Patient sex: M
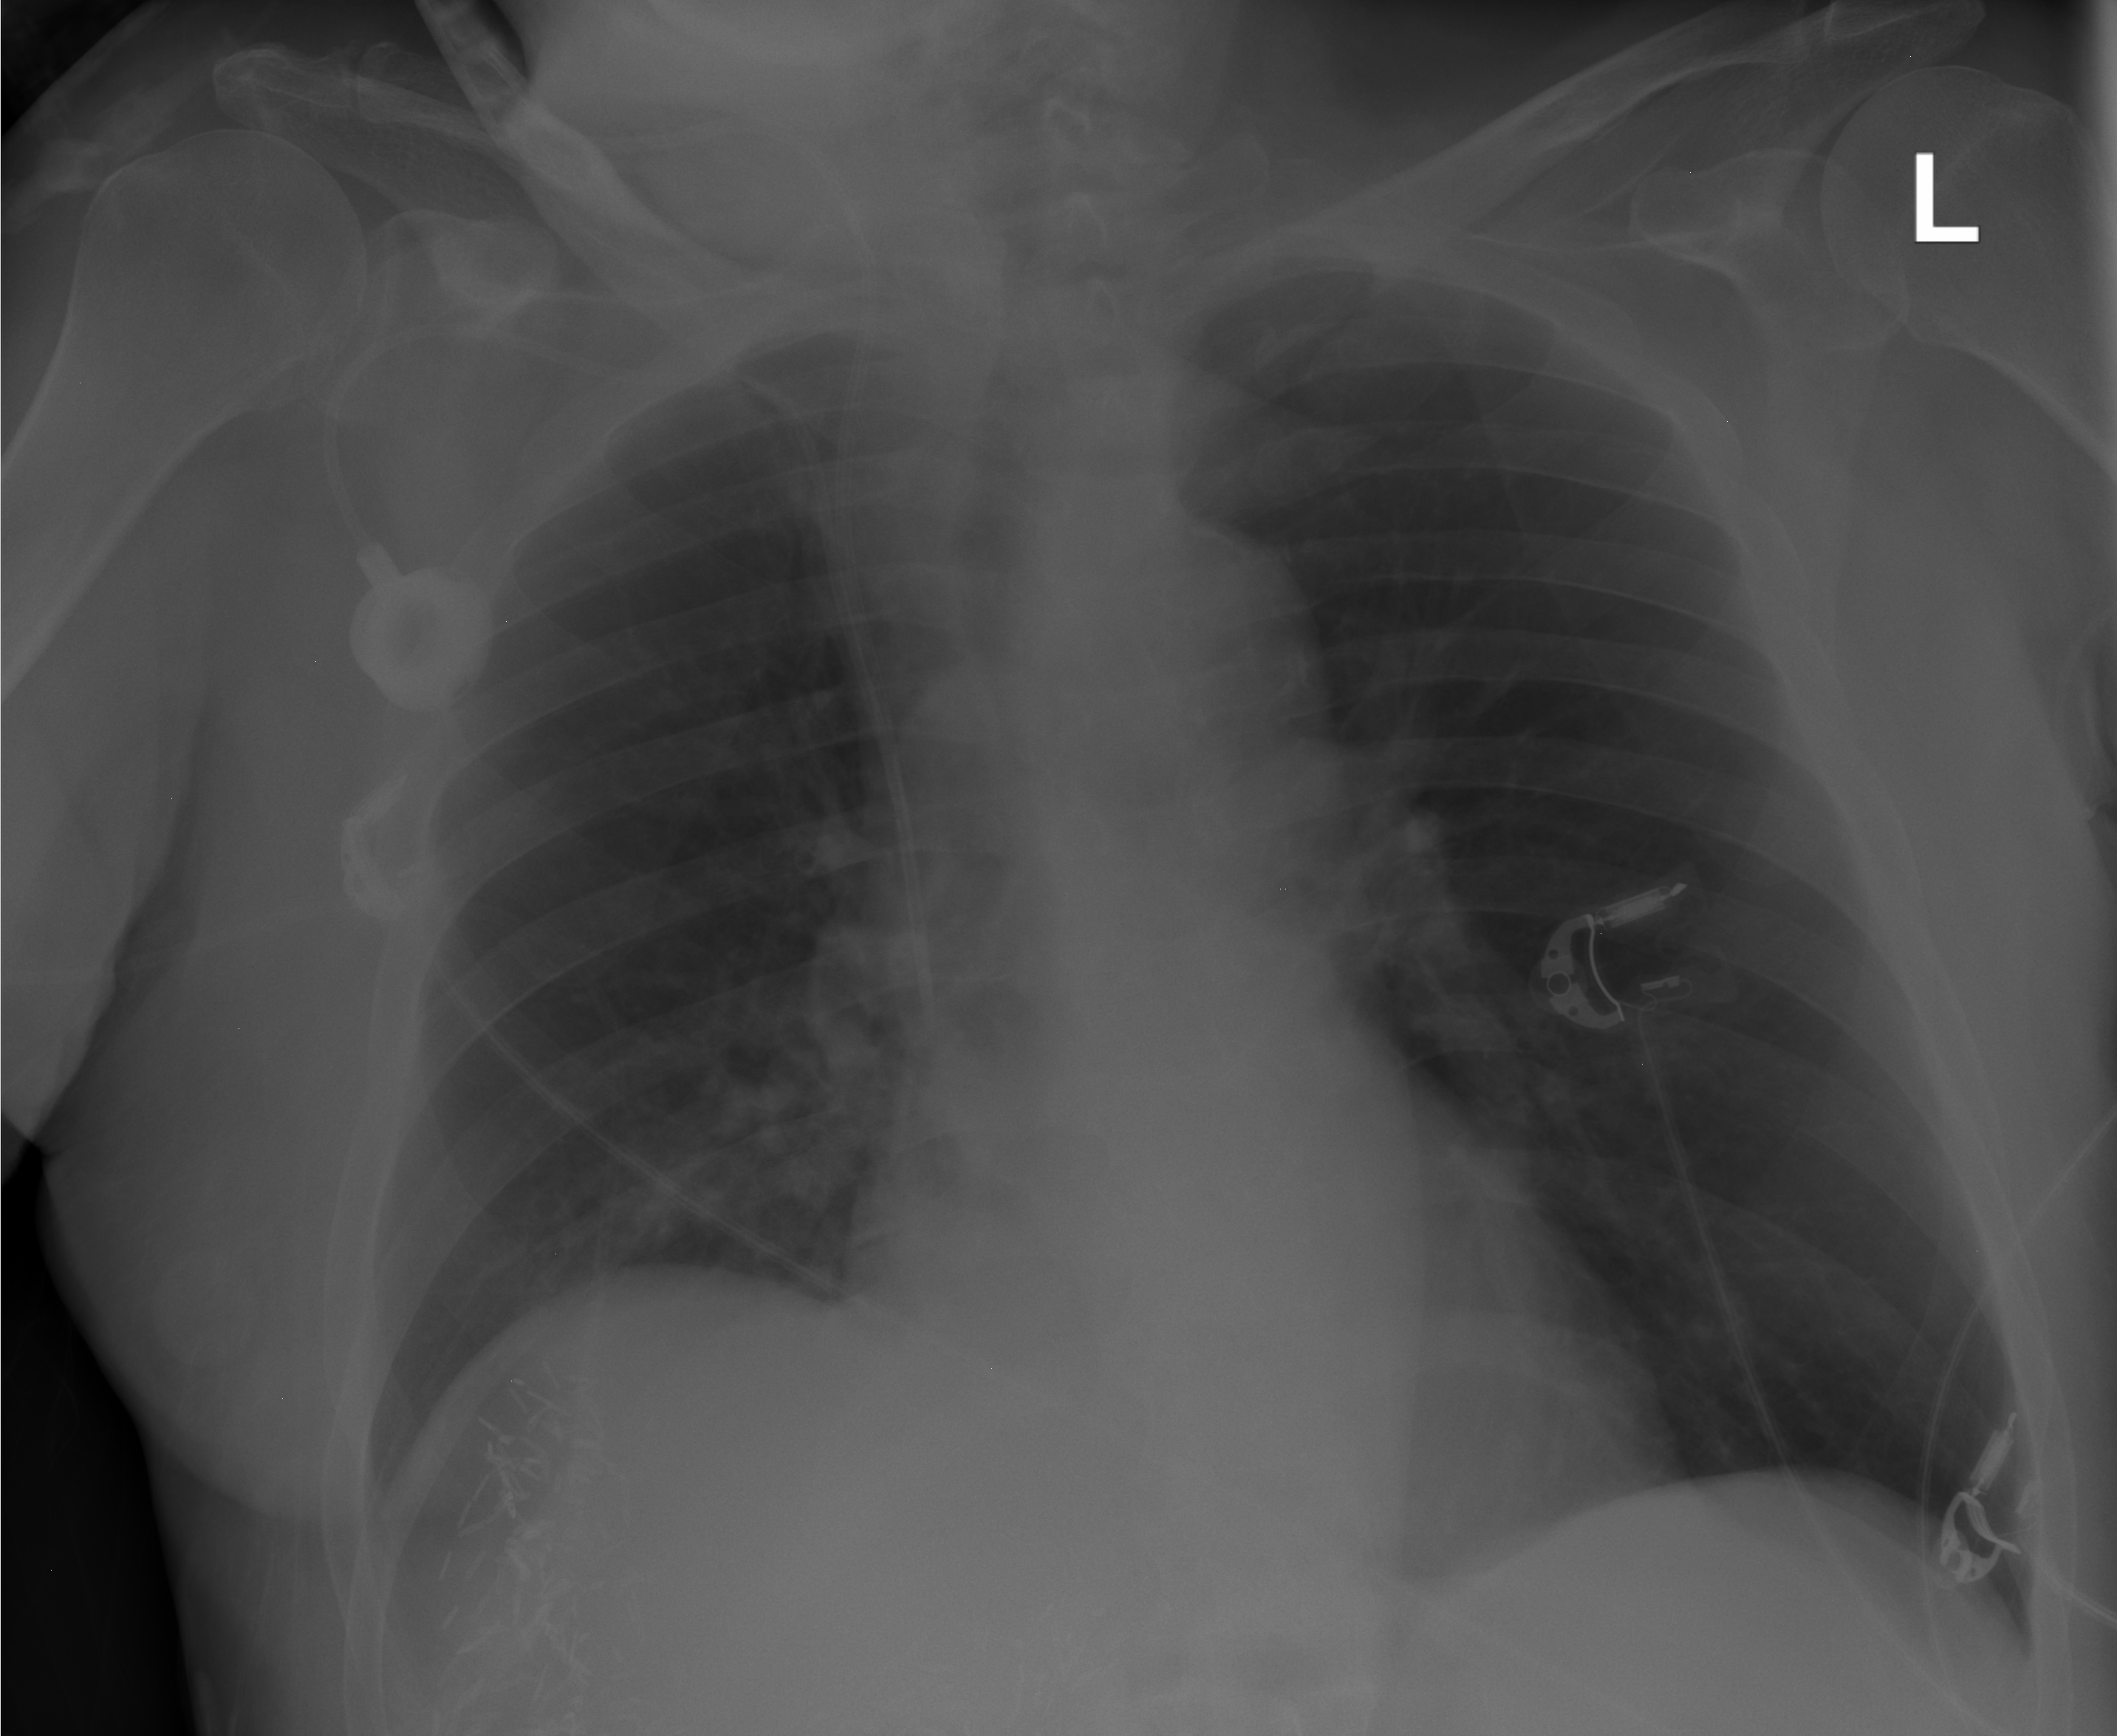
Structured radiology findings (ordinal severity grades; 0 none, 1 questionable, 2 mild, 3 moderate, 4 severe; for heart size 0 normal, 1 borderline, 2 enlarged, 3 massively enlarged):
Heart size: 0
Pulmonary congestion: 0
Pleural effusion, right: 0
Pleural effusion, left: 0
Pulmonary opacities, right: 0
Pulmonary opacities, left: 0
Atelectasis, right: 2
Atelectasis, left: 0